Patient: sex F, age 82
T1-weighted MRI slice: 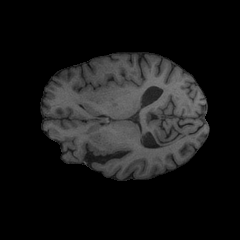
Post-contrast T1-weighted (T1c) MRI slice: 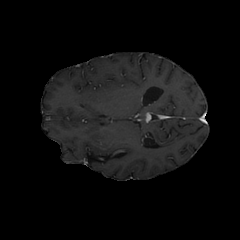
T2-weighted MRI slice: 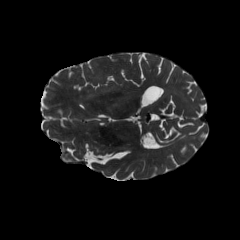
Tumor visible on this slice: yes
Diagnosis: Glioblastoma, IDH-wildtype
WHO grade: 4